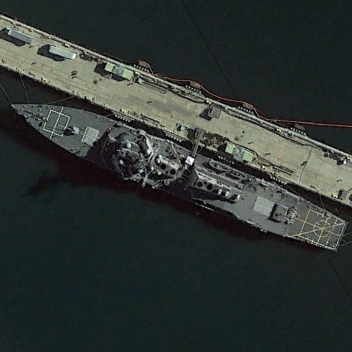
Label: destroyer